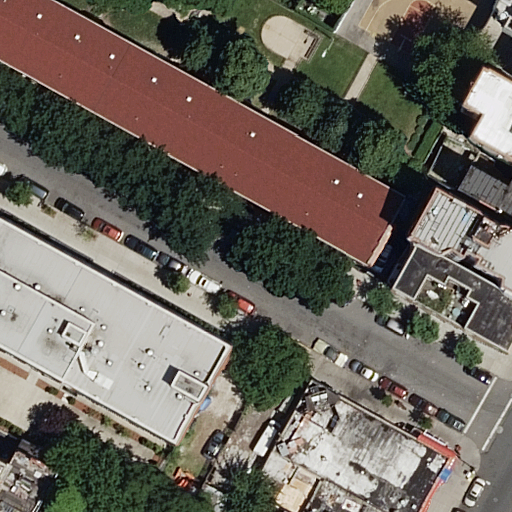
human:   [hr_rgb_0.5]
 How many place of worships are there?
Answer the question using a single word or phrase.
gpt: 1

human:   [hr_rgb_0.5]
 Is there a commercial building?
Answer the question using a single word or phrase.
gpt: no

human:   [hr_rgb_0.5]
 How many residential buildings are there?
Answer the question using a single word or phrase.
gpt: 12

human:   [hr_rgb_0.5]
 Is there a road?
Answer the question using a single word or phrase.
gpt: yes

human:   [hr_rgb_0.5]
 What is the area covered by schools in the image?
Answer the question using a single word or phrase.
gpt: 412m2

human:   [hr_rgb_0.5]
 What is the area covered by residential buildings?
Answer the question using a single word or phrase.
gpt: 4004m2

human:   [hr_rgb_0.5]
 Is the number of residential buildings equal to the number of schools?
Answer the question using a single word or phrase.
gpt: no

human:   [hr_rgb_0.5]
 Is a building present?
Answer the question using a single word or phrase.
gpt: yes

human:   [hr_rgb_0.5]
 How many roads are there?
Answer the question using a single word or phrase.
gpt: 2

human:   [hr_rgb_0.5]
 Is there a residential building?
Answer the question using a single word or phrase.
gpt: yes

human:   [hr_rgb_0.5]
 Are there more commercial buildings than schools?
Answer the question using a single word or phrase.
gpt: no

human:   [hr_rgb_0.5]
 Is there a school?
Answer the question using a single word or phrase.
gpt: yes

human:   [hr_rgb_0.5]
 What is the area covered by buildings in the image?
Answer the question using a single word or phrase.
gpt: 4416m2

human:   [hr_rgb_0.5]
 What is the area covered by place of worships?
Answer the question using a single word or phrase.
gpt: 185m2

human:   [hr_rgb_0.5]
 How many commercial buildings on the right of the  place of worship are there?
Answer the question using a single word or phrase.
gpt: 0

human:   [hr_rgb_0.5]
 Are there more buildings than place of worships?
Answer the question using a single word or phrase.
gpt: yes

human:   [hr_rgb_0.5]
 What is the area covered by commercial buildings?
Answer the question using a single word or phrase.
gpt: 0m2

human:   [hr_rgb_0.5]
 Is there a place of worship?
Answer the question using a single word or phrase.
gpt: yes

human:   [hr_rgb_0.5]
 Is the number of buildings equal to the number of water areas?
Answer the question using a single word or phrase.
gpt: no

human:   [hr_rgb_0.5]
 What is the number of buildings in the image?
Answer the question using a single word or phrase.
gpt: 13

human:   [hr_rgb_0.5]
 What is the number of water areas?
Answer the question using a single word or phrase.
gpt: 0

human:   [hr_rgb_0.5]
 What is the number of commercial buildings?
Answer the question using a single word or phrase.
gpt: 0

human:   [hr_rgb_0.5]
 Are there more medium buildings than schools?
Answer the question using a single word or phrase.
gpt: yes

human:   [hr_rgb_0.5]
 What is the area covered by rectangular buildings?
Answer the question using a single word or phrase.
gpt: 2929m2

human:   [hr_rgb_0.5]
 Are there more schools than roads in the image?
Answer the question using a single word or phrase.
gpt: no

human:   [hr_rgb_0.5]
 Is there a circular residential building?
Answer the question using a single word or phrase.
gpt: no

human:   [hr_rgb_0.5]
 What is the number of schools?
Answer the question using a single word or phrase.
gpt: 1

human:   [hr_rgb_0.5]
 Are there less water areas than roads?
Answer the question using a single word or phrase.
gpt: yes

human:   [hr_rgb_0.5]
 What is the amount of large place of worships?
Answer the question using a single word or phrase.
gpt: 0

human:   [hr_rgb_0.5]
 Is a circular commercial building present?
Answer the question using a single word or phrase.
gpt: no

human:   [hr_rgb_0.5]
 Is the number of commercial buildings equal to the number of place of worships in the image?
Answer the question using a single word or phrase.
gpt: no

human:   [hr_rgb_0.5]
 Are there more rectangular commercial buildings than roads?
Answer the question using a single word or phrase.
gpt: no

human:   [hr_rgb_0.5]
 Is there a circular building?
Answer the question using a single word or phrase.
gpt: no

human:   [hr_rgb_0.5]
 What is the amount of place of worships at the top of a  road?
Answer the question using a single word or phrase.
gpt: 0

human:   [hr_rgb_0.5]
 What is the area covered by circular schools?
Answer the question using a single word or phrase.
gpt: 0m2

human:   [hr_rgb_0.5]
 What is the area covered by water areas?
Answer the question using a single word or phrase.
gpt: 0m2

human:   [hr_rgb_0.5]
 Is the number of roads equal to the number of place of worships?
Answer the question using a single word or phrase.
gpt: no

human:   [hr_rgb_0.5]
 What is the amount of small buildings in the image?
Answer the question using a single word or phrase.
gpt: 4

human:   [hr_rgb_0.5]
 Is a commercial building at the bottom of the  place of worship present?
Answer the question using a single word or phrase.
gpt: no

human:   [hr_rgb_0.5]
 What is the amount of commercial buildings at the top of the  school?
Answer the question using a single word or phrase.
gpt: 0

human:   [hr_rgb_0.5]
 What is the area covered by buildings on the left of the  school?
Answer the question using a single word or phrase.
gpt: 0m2

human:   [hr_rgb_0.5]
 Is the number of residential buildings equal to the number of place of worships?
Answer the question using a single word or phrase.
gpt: no

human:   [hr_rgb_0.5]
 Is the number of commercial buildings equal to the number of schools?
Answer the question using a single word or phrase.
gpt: no

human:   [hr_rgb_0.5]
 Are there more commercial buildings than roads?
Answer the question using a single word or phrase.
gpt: no

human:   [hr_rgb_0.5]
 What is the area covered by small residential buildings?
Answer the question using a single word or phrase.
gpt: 180m2

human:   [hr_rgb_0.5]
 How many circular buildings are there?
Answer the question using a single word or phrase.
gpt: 0

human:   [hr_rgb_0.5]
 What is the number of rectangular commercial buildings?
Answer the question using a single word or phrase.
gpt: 0

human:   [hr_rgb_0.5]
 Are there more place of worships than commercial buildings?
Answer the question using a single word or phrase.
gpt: yes

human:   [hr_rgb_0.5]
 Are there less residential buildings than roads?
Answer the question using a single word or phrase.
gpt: no

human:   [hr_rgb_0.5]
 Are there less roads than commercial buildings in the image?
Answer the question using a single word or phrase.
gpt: no

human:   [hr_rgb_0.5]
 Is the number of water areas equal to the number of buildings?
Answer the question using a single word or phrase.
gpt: no

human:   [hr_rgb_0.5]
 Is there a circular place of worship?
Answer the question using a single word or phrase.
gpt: no

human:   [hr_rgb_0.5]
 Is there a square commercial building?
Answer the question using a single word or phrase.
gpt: no

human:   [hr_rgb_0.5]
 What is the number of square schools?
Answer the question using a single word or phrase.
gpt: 0

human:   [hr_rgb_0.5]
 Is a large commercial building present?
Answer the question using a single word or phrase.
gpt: no

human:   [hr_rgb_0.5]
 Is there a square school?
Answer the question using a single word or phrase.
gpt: no

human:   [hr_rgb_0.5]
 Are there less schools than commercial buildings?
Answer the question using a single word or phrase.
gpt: no

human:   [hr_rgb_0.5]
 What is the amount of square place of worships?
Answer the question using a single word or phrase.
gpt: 0

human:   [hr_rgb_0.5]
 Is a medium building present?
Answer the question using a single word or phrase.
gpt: yes

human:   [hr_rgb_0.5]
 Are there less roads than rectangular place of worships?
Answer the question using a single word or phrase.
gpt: no

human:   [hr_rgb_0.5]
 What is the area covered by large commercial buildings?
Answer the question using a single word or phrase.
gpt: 0m2

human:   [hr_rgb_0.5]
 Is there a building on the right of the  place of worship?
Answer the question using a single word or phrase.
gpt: yes

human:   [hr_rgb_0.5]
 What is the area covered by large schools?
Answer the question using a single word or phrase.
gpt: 0m2

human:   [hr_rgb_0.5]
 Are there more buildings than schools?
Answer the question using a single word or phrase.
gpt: yes